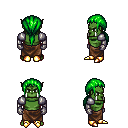
a pixel art fantasy rpg character, male body template, orc, green skin, steel arm armor, robe skirt, green ponytail hairstyle, metal gloves, gold boots, four views (front, back, left, right), 2x2 character sprite sheet, small pixel art, hard edges, no anti-aliasing